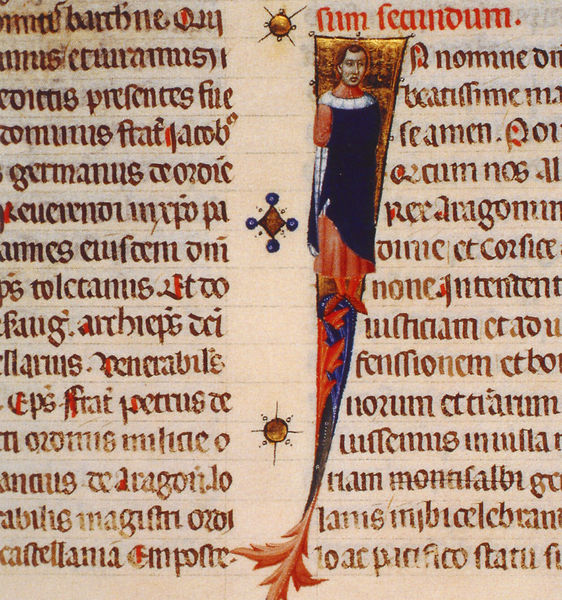
Titel: Llibre Verd de Barcelona
Institution: Barcelona, Arxiu Històric de la Ciutat de Barcelona
Schlagwörter: blau, blätter, kopf, mann, umhang, gelb, schwarz, rot, rock, bibel, kragen, bild, sonne, gewand, gold, mantel, blatt, kreis, schrift, linien, detail, verzierung, abbild, buch, vergoldet, kreuz, sterne, seite, buchstabe, buchstaben, initiale, tinte, buchseite, raute, priester, mönch, heiliger, zeilen, verzierungen, handschrift, latein, rote schuhe, buchmalerei, majuskel, karolingisch, planeten, sthen, novum, roter rock, ft